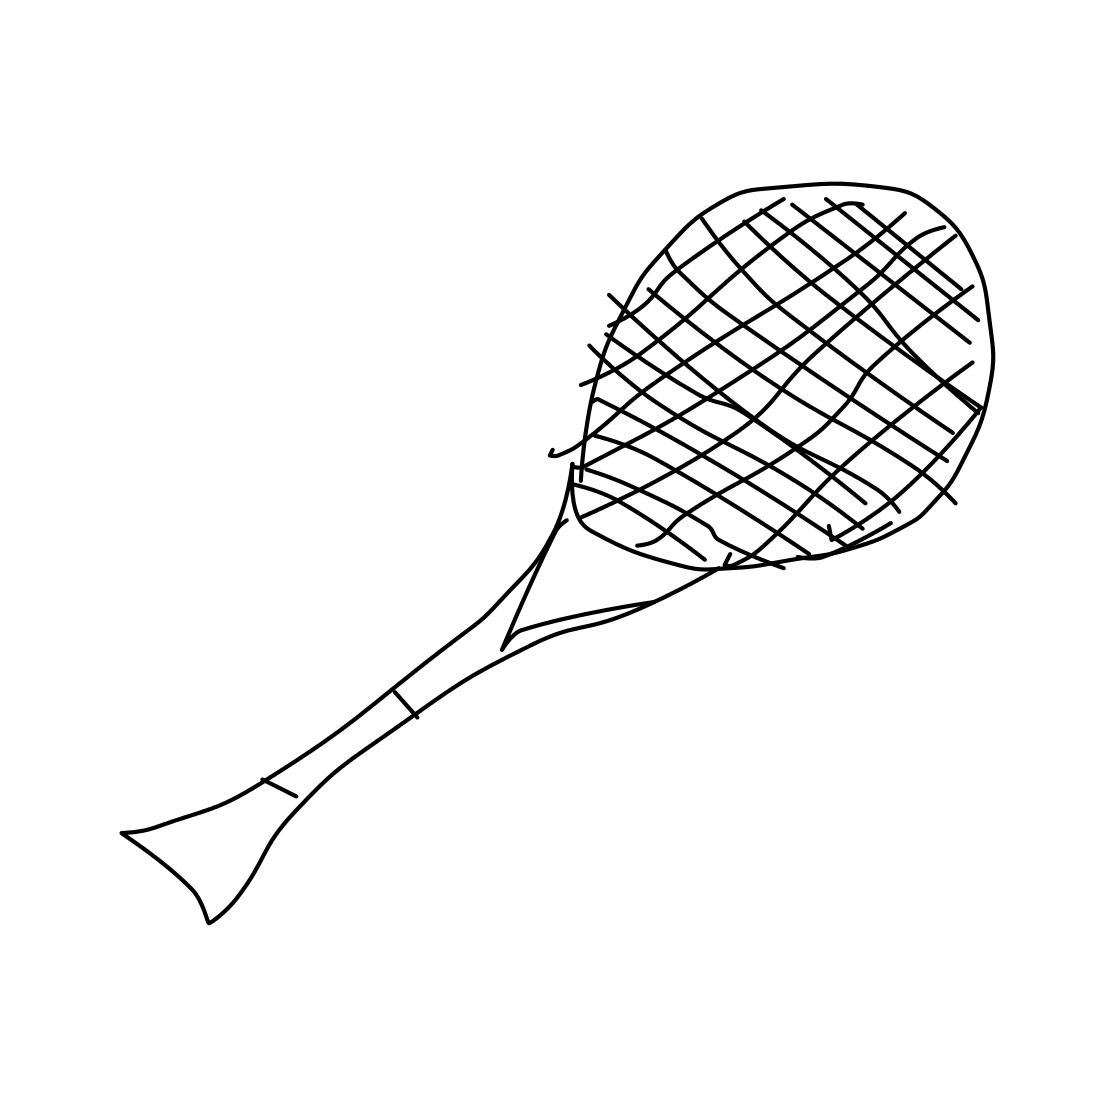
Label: tennis-racket